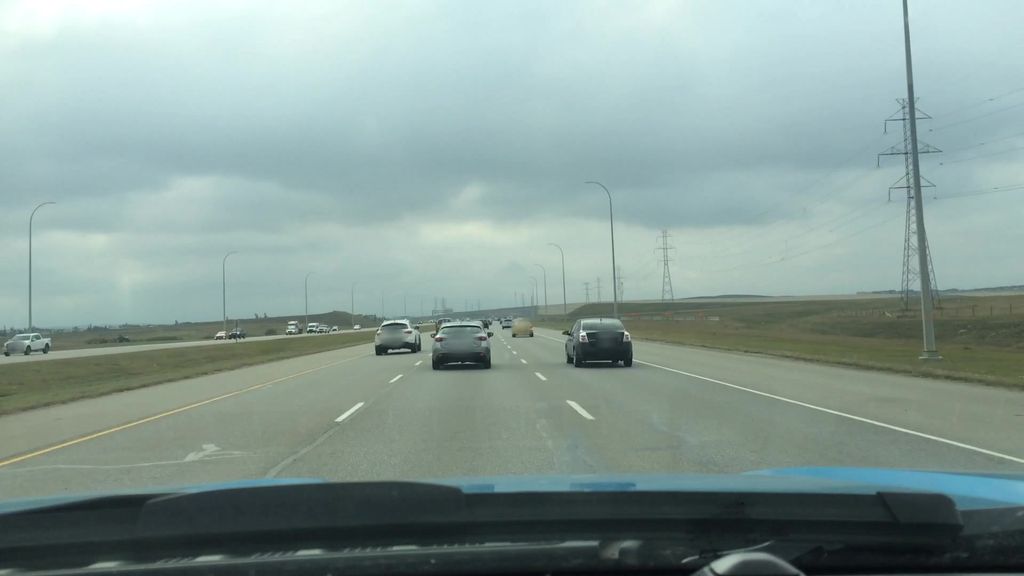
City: calgary